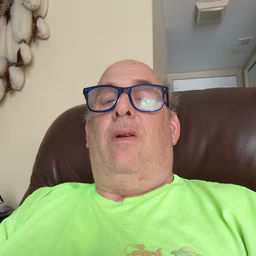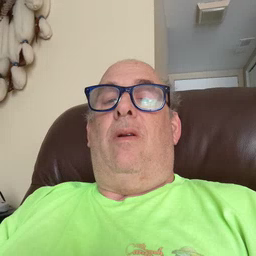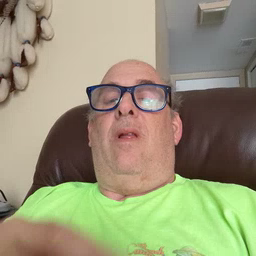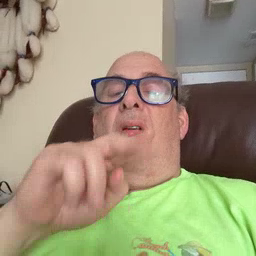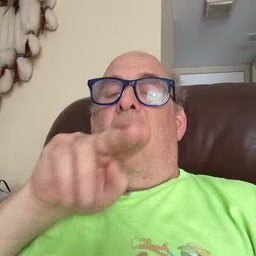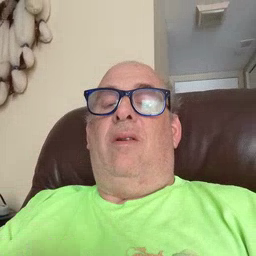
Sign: tongue